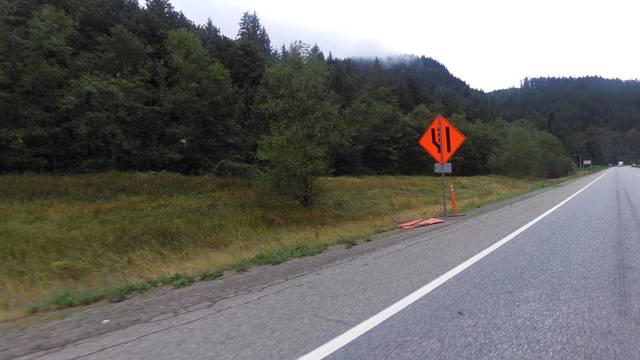
Region: Canada
Coordinates: 49.378, -121.342